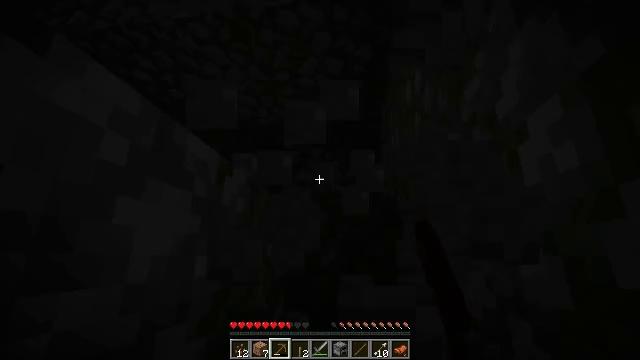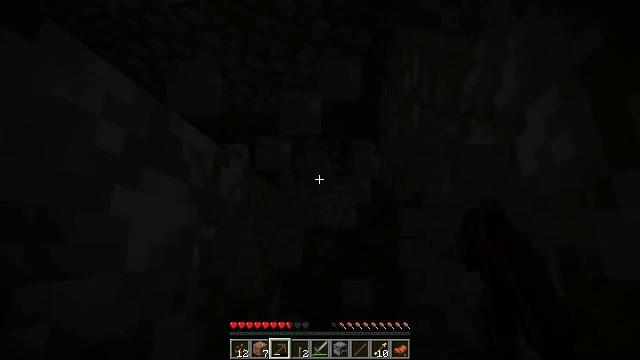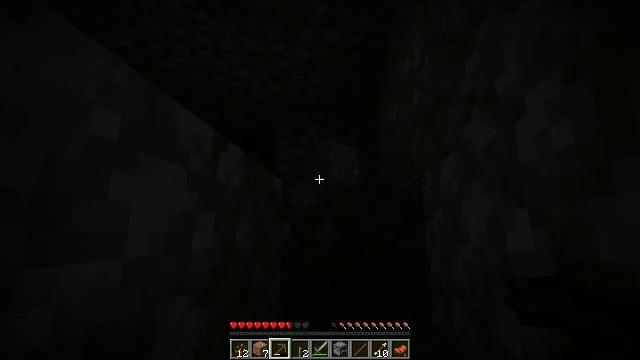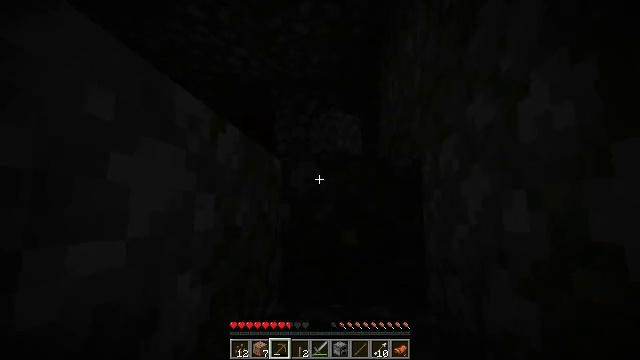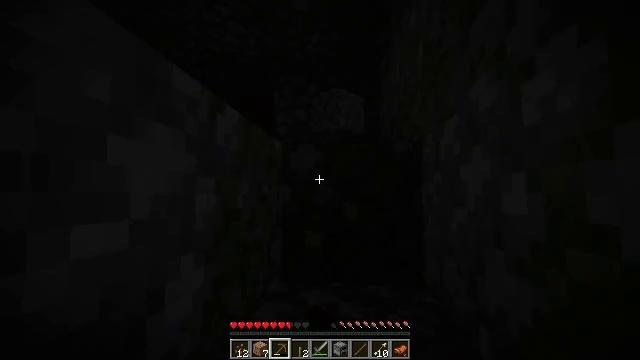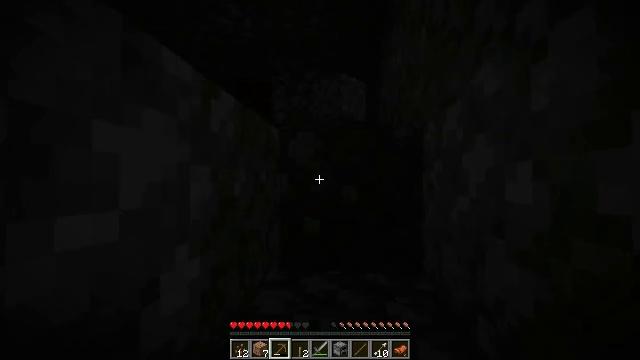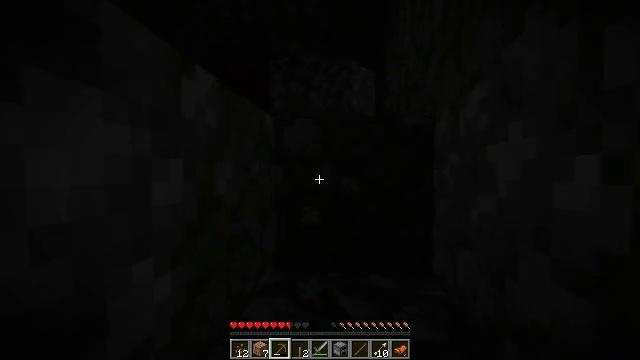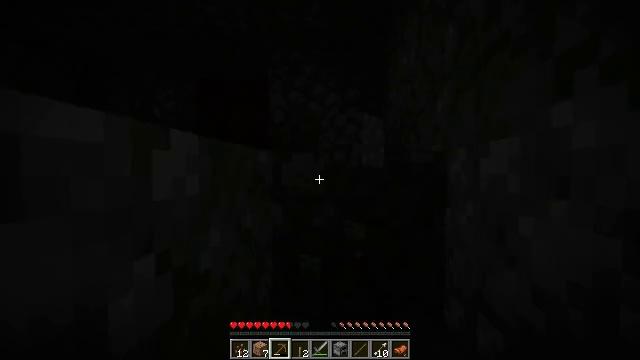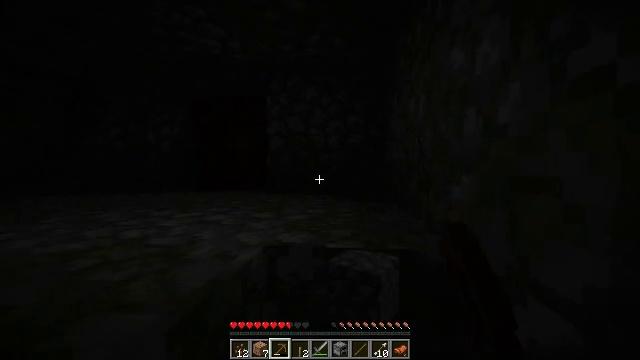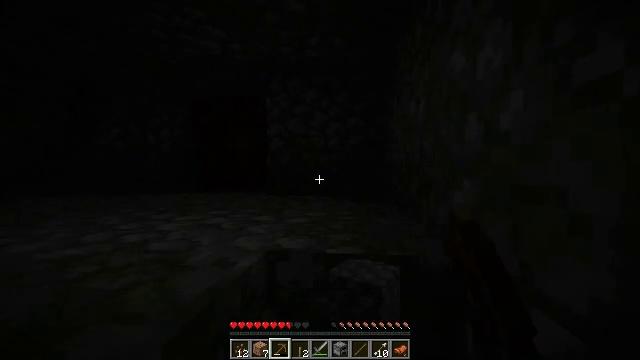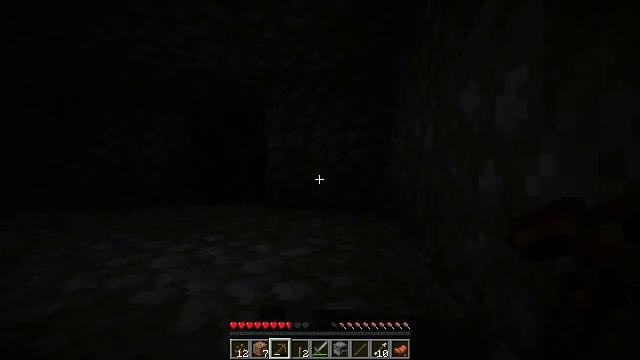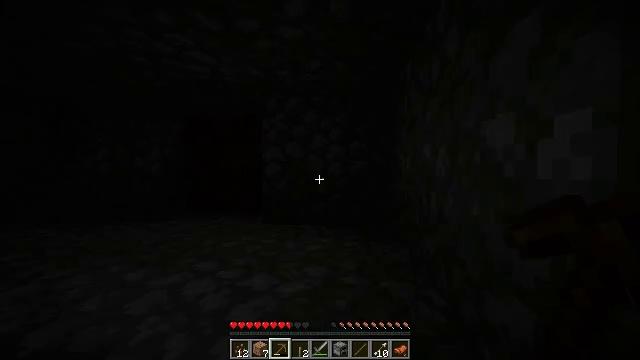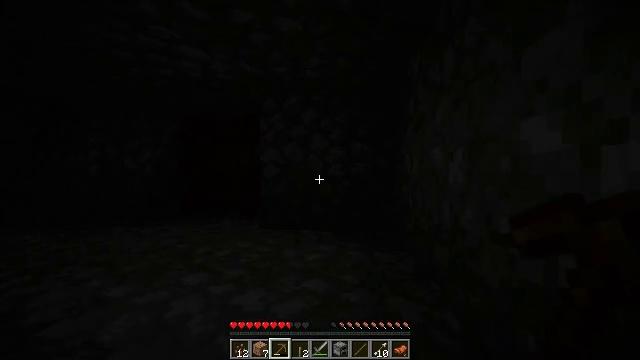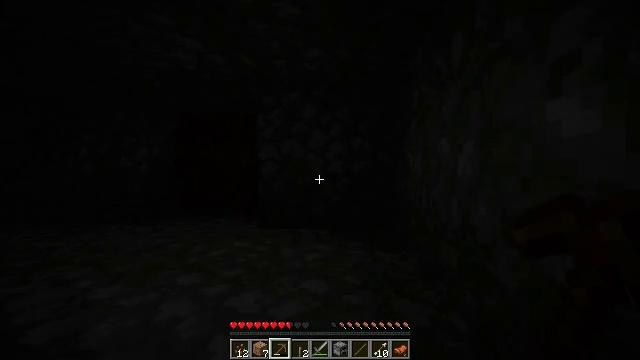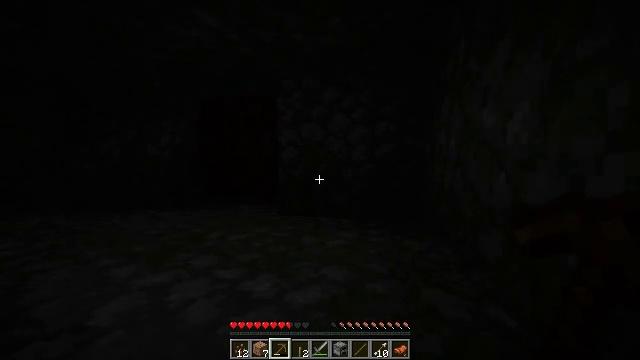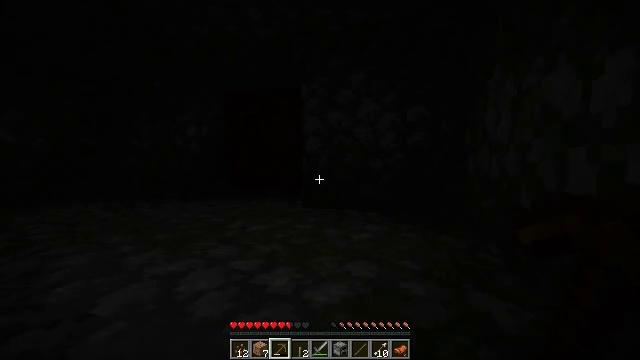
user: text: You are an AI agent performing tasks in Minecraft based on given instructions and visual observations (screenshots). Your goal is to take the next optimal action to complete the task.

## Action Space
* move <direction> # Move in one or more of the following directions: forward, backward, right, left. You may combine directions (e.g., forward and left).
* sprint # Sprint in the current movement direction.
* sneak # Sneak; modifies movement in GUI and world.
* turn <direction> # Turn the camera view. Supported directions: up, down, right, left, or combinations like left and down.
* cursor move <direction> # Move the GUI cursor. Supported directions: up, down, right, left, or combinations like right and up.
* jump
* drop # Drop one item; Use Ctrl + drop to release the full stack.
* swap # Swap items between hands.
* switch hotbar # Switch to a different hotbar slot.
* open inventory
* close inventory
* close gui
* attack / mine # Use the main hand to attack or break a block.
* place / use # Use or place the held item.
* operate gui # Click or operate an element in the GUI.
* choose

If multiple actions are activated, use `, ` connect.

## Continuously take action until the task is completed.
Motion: motion action
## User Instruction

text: Attack the sticky piston to retrieve it.
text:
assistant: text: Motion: turn down, attack / mine
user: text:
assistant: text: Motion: turn down, attack / mine
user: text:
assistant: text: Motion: turn down, attack / mine
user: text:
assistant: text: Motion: turn down, attack / mine
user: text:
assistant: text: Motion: move forward, turn down, attack / mine
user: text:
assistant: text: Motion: move forward, turn down, attack / mine
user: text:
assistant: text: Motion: move forward, jump
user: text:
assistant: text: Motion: move forward, jump
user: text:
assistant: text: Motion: move forward, jump
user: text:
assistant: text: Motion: move forward, jump
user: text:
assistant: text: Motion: move forward, jump
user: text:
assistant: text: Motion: move forward, jump
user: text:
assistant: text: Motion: move forward, jump
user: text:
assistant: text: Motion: move forward, turn left and down, jump
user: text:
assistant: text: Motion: move forward, turn left, jump
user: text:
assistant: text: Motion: move forward, turn left, jump
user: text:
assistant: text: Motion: move forward, turn left and down, jump
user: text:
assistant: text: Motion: move forward, turn left, jump
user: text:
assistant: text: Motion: turn left
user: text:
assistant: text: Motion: turn left
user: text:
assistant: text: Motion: turn left
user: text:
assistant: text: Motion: turn left
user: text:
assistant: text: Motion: turn left and up
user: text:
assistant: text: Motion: turn left and up
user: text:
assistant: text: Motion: turn left and up
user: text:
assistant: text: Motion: turn up
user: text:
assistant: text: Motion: turn up
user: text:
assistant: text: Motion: no_op
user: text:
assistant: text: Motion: no_op
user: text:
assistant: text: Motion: turn up